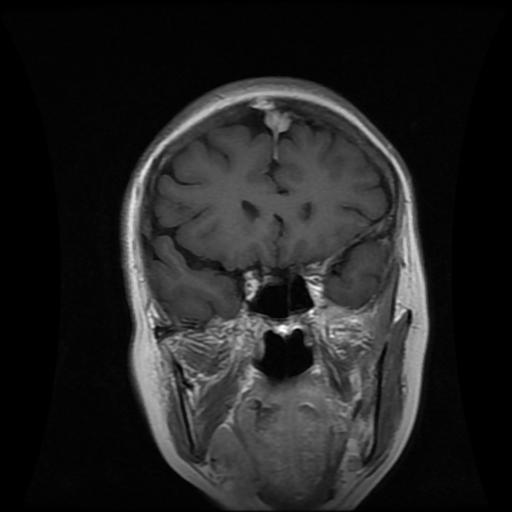
Label: meningioma